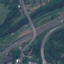
Land use / land cover: Highway